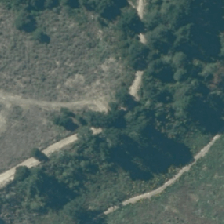
Land cover: high_producing_grassland